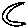
Label: moon